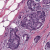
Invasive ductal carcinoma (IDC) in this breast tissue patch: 0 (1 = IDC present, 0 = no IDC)